Question: I'm trying to make a (lattice) levelplot. I have a data frame whose columns are the and spatial coordinates of each value I want to plot, those data values (here, ), and a column named 'fname' (i.e., filename, but there is only a single filename in the dataset I'm using here).
My problem is that 'levelplot' is plotting or joining (or something!) data where there are no associated and values (see the example image, below). There is no data for 60 < < 75, but values are being plotted at these locations.

The plot is created by:
'''
pl <- levelplot(d ~ j * i | fname, data = my.data.frame)
print(pl)
'''
What don't I understand? How do I correct this? There should be a vertical strip of white (where there is no data), in the approximate range 60 < < 75.
Below is a fairly minimal example, "zooming in" on the original plot:
'my.data.frame' is:
'''
i j d
599 78 56 1.355702e-01
600 77 56 6.296867e-02
601 76 56 1.489721e-01
602 75 56 1.063881e-01
603 74 56 1.544339e-01
604 73 56 1.937138e-01
605 72 56 1.313793e-01
606 71 56 1.220090e-01
631 76 57 8.457023e-02
632 75 57 1.256807e-01
633 74 57 4.346455e-02
634 73 57 5.839973e-02
635 72 57 1.099435e-01
636 71 57 1.648284e-01
662 73 58 7.551661e-02
663 72 58 7.197449e-02
664 71 58 6.525586e-02
700 79 79 1.655431e-01
701 78 79 3.587718e-01
702 77 79 3.285322e-01
703 76 79 2.604316e-01
704 75 79 3.154260e-01
705 74 79 1.599363e-01
706 73 79 1.006594e-01
707 72 79 1.143150e-01
708 71 79 3.442250e-02
743 79 80 1.929037e-01
744 78 80 1.828739e-01
745 77 80 2.542400e-01
746 76 80 3.679110e-01
747 75 80 4.160630e-01
748 74 80 2.187383e-01
749 73 80 5.914896e-02
750 72 80 8.890981e-02
751 71 80 1.114226e-01
785 79 81 1.934852e-01
786 78 81 3.357556e-01
787 77 81 2.223992e-01
788 76 81 2.753734e-01
789 75 81 3.602629e-01
790 74 81 1.813481e-01
791 73 81 7.269607e-02
792 72 81 8.458230e-02
793 71 81 2.189210e-01
825 79 82 2.449923e-01
826 78 82 2.649659e-01
827 77 82 2.701585e-01
828 76 82 2.036100e-01
829 75 82 2.162900e-01
830 74 82 2.097996e-01
831 73 82 9.479770e-02
832 72 82 1.349027e-01
833 71 82 7.756859e-02
863 79 83 1.841222e-01
864 78 83 2.462909e-01
865 77 83 4.760483e-01
866 76 83 1.393683e-01
867 75 83 1.849111e-01
868 74 83 1.072082e-01
869 73 83 1.453932e-01
870 72 83 8.461537e-02
871 71 83 3.600376e-02
899 79 84 2.223011e-01
900 78 84 2.266368e-01
901 77 84 2.682749e-01
902 76 84 1.535989e-01
903 75 84 8.656537e-02
904 74 84 1.155910e-01
905 73 84 1.550887e-01
906 72 84 1.052334e-05
907 71 84 9.409200e-03
'''
Then create the "zoomed-in" plot with:
'''
library(lattice)
pl <- levelplot(d ~ j * i, data = my.data.frame)
print(pl)
'''
Thanks.
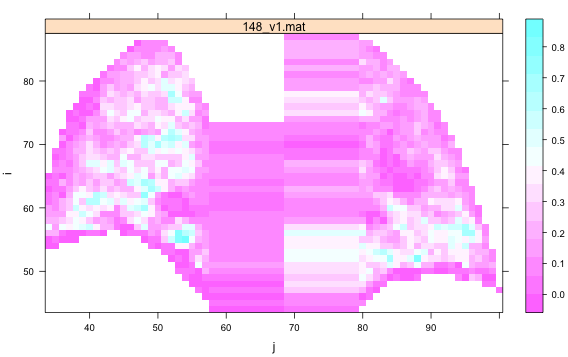
Answer: 'levelplot()' will work most predictably when supplied with a data.frame that has values for each of the cells (i.e. every combination of row and column coordinates) in the grid you'd like to plot. To that end, I've written a smal function that will 'fill out' this particular data set, as well as other data.frames like it that are missing rows for some of the pixels that you need to be plotting.
Using it (or something like it) should save you the hassle of mucking around 'by hand', trying to figure out which cells are missing data. (For example, it turns out that even the small subset of data you provided is missing values from some cells outside of that central strip of obviously missing data.)
'''
library(lattice)
makeFullGrid <- function(dat) {
## Create a list with coordinates for a full grid and all
## values set to 0
fullgrid <-
with(dat, expand.grid(i = seq(max(i), min(i)),
j = seq(min(j), max(j)),
D = 0))
## Merge it with your current data, then add the two data
## columns together
dat <- merge(fullgrid, dat, by = c("j", "i"), all.x=TRUE)
dat$d <- dat$d + dat$D
dat$D <- NULL ## Clean up
return(dat)
}
## Fix up your data
myDat <- my.data.frame
myFullDat <- makeFullGrid(myDat)
## Create the levelplot
pl <- levelplot(d ~ j * i, data = myFullDat)
print(pl)
'''